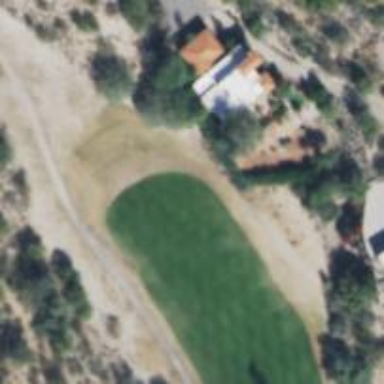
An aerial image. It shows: View of golf hole.